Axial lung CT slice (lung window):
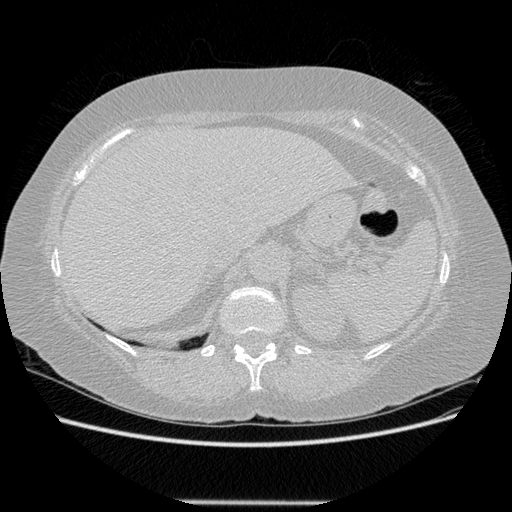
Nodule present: no